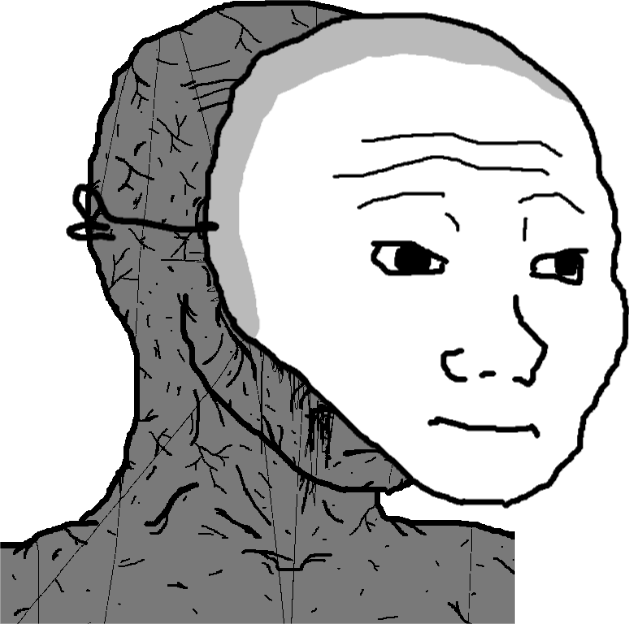
Label: 5_Tired_Wojak